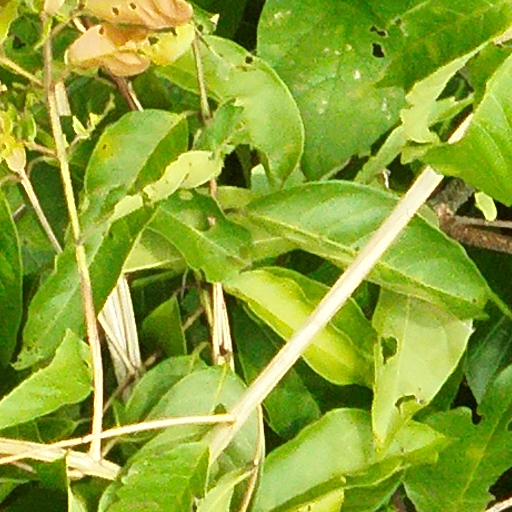
Species: Anacardium excelsum
GBIF accepted scientific name: Anacardium excelsum
Crown area (m\u00b2): 190.649